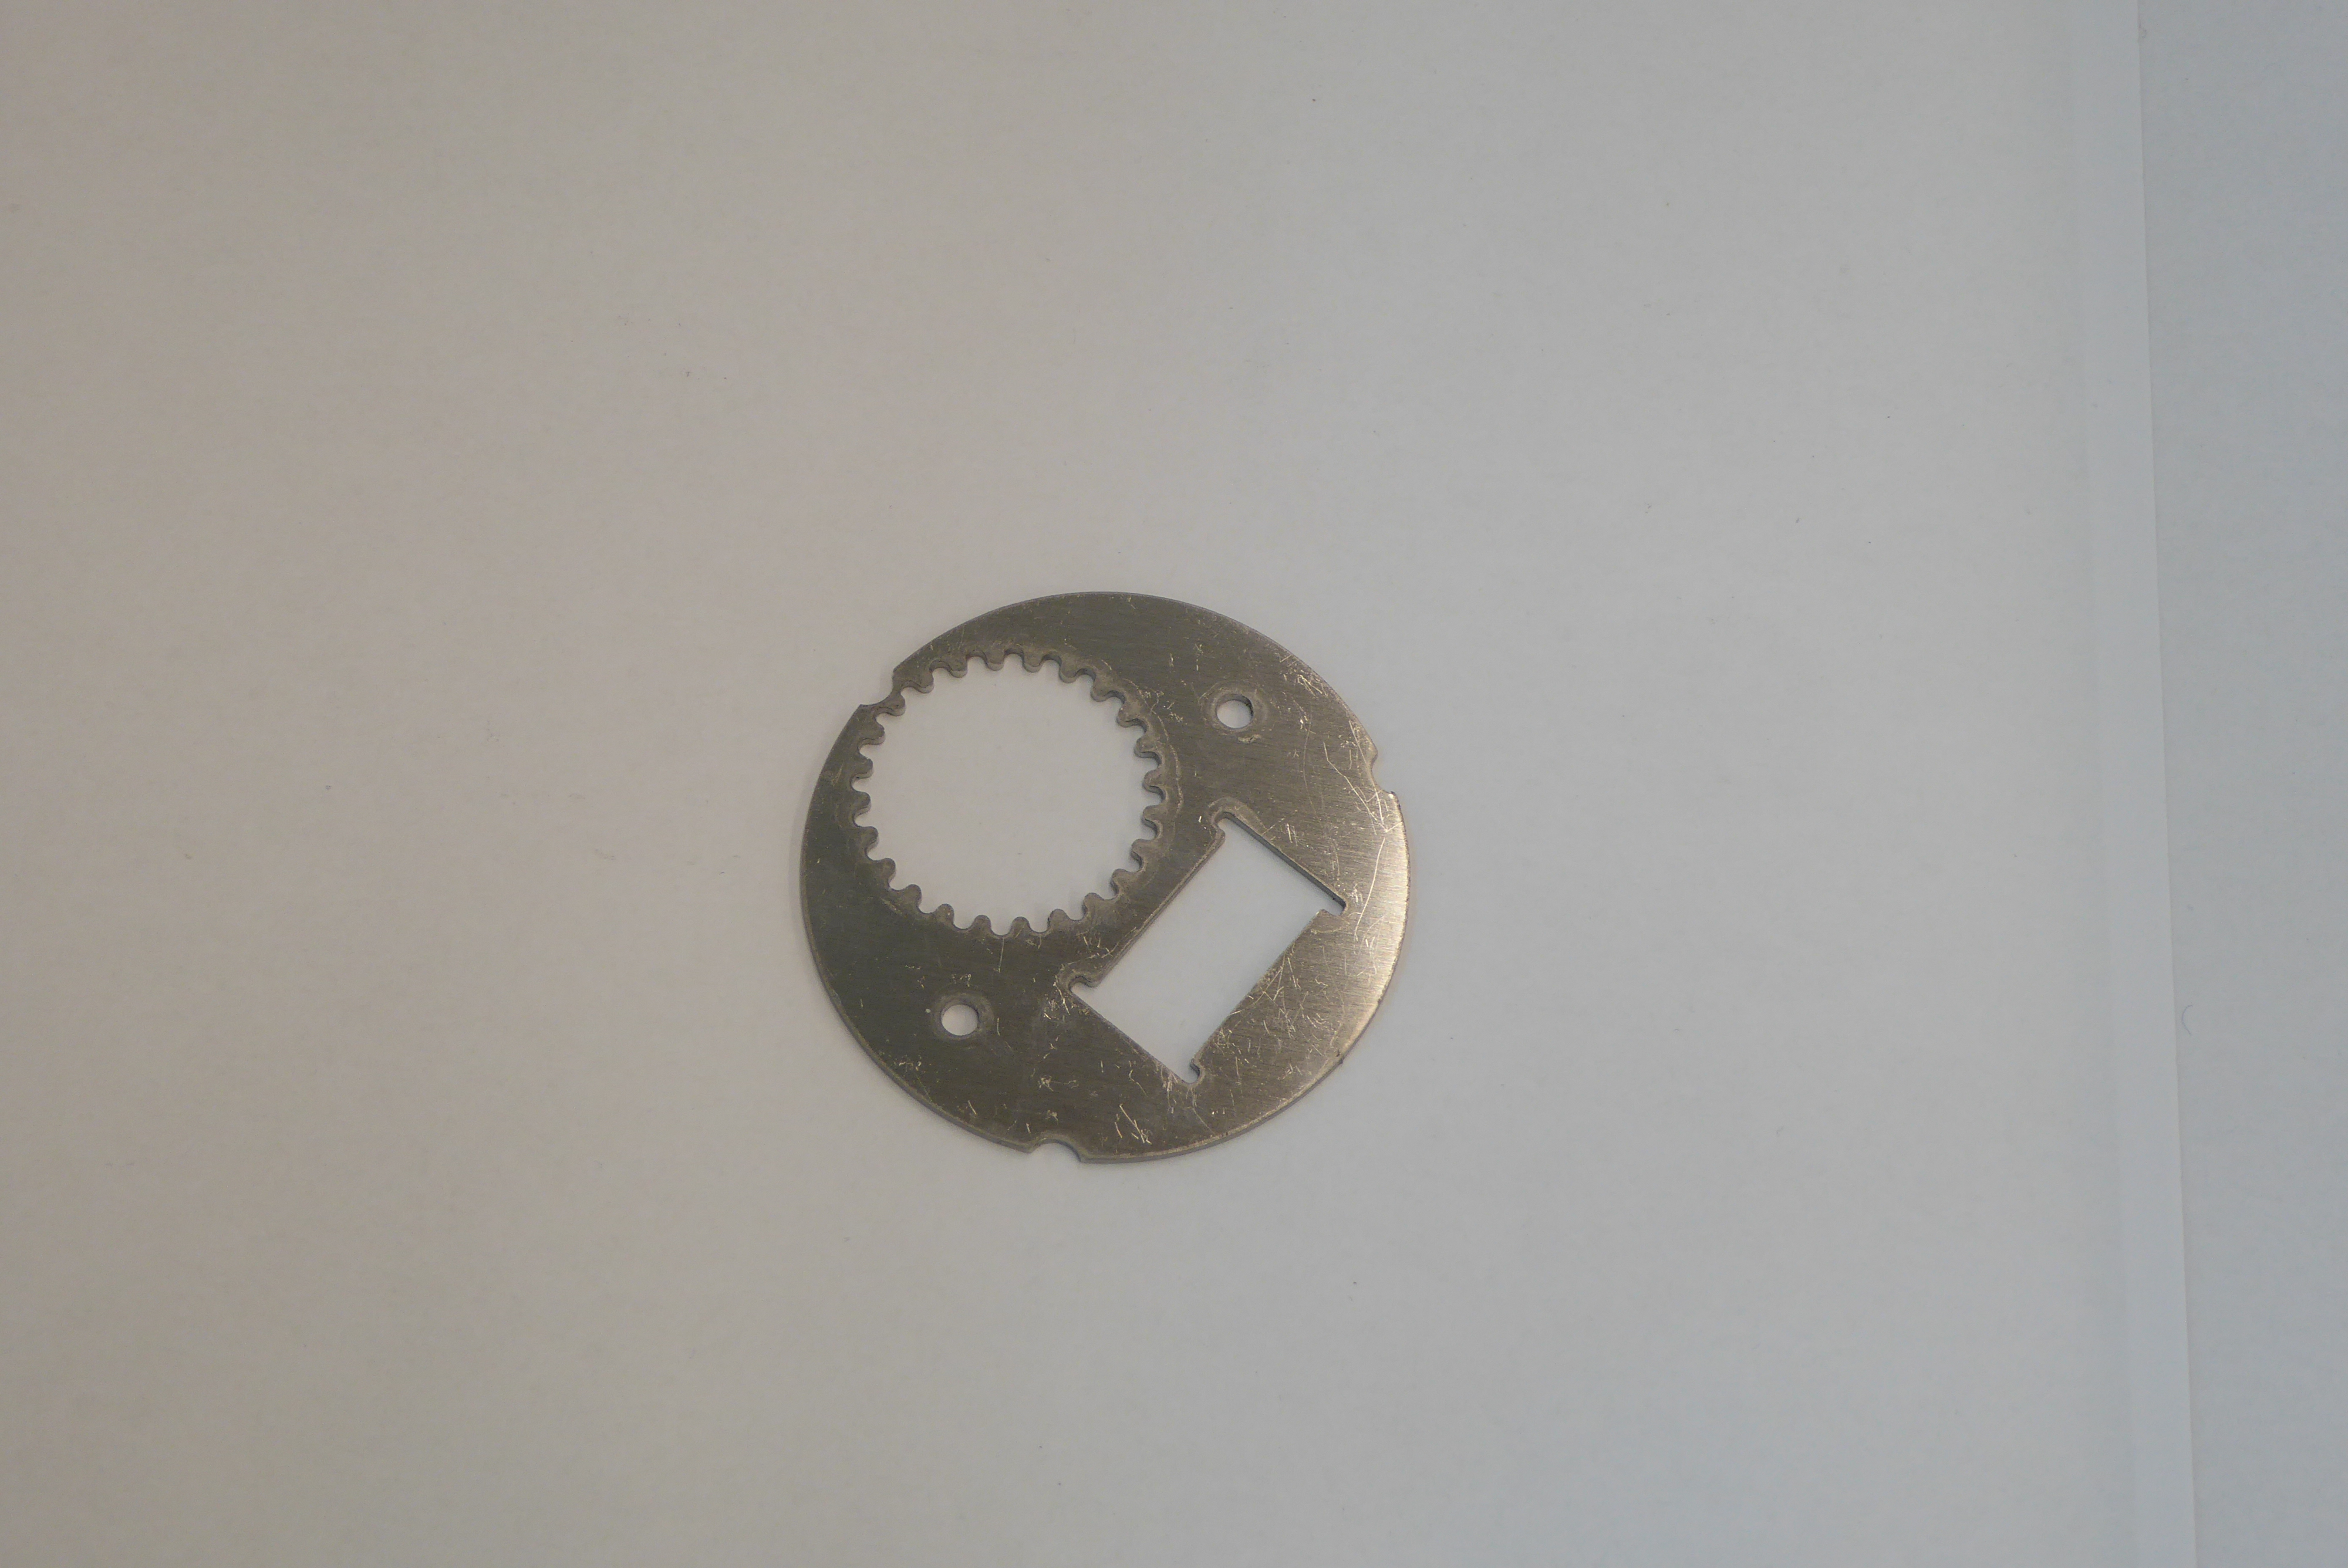
Label: Bottle Opener - Inlay